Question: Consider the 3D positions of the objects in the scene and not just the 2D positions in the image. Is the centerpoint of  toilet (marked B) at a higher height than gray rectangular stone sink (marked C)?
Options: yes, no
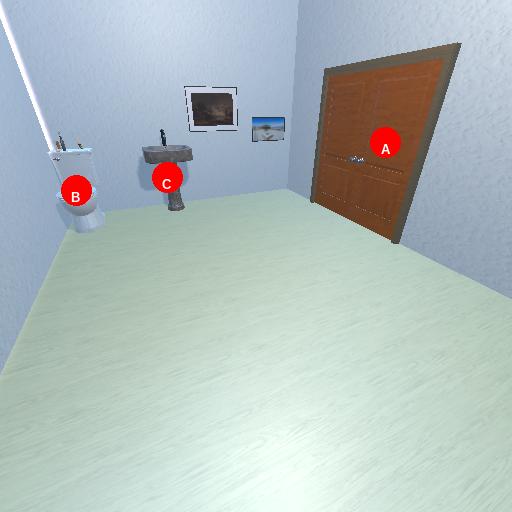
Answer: yes